Field crop: maize
Growth stage: 2
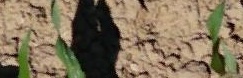
Species: maize